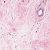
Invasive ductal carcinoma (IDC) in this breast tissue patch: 0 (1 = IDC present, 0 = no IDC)